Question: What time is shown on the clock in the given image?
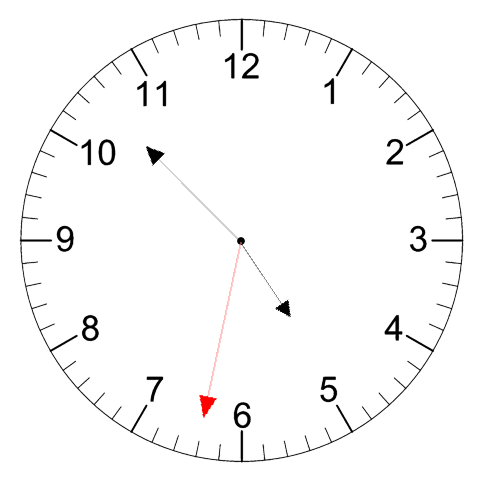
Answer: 04:52:32